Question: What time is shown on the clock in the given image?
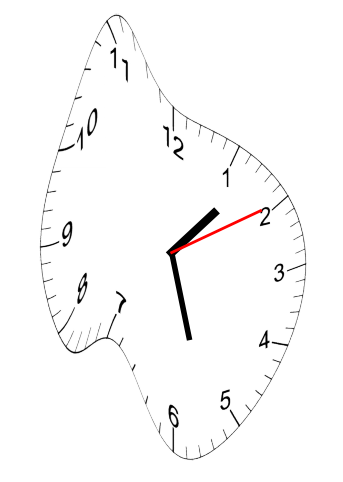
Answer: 01:27:10